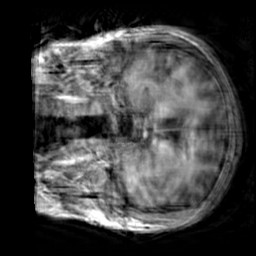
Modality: T1w
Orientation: coronal
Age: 32
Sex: male
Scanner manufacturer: siemens
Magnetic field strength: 3 T
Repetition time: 2.3 s
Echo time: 0.00303 s